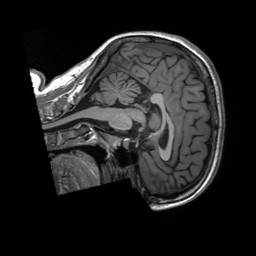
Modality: T1w
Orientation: sagittal
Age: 24
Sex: female
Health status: ill
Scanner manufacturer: siemens
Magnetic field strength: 3 T
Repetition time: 2.3 s
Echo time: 0.00232 s